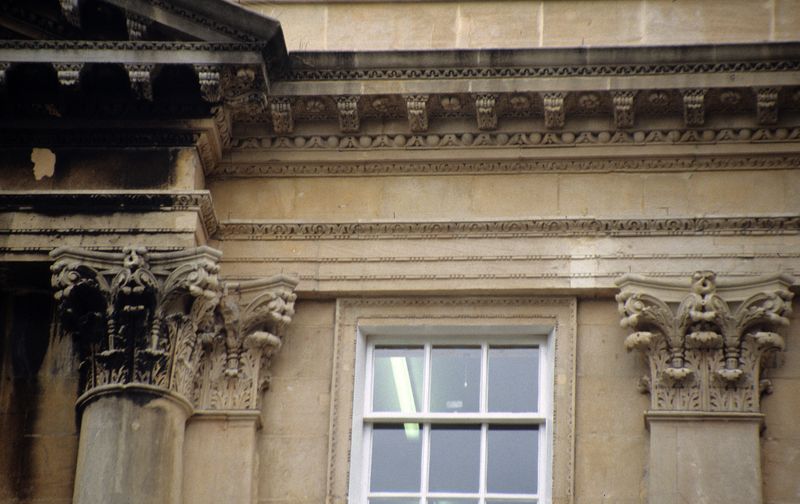
Titel: Nordseite, Mittelrisalit, Korinthische Säulenordnung
Künstler: John d.Ä. Wood
Standort: Bath
Institution: Queens Square
Schlagwörter: blätter, dunkel, feuer, schatten, weiß, stadt, ausschnitt, braun, fenster, glas, grau, hell, lampe, licht, marmor, pfeiler, profil, schmuck, schwarz, stützen, säule, säulen, blüten, dach, gebäude, haus, schloss, beige, muster, alt, wand, architektur, rahmen, sockel, stein, spiegel, vorhang, spiegelung, flach, gitter, innen, blatt, leuchte, front, vorbau, relief, ansicht, fassade, modern, giebel, mauer, beleuchtung, pilaster, figuren, window, detail, dekor, floral, ornamente, verzierung, stuck, foto, fotografie, photographie, eingang, fugen, außen, komposit, antike, burg, fensterrahmen, sprossen, scheiben, scheibe, ruf, architrav, arkaden, kapitelle, kapitell, photo, fries, dreiecksgiebel, sims, gesims, voluten, fuge, fensterglas, fensterscheibe, sandstein, portikus, antik, blattwerk, dreck, gebäud, konsole, museum, light, korinthisch, fotographie, eierstab, bau, tropfen, abgestuft, gebälk, garu, bauwerk, lisenen, akanthus, kranzgesims, kyma, korintisch, tympanon, ädikula, kolossalordnung, triglyphen, arkantus, palmetten, metopen, zahnschnitt, halbsäulen, stick, halbsäule, zahnfries, balustarde, baukunst, neon, palmette, muste, akhantus, bärenklau, bruestung, zargen, neonlicht, deckenleuchte, architkektur, friesse, abgestüft, architrav fenster, eierstock, kasettenfenster, kröpfung, metopen triglyphen, greck, haua, baroxk, gwbäudw, neonrähre, korintische, glaa